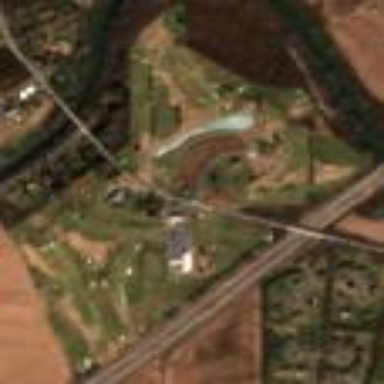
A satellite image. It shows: Golf course surrounded by greenery.